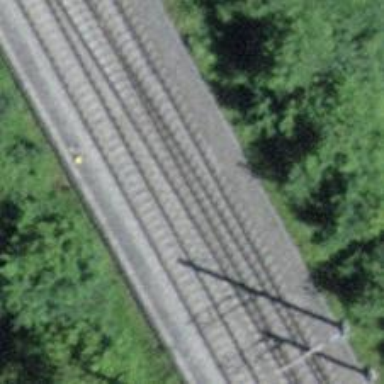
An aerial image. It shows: Single-track electrified railway siding with contact line.